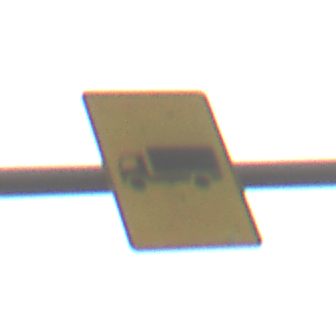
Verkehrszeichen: KFZZulaessigeGesamtmasse3Komma5TOhnePfeilsymbol
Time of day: MorningAfternoon
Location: Outdoor (RoadRail)
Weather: PartlyCloudy
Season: NotSpecified
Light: Natural